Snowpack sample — Buffalo Mountain, Silverthorne, Colorado, USA (2/22/26, 2:02 PM MST)
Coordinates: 39.622, -106.113
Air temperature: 33 °F
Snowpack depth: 63 cm
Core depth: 20 cm
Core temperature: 24.8 °F
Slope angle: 11°, slope face: 116°
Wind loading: low
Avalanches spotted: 0
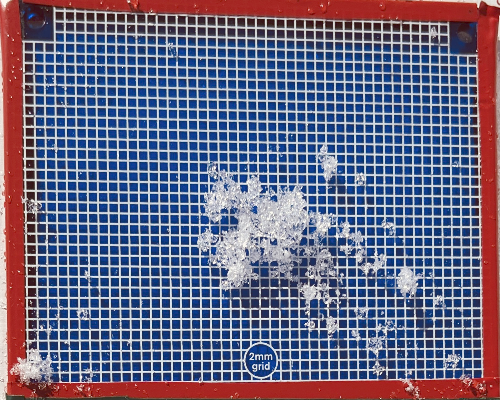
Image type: profile
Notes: In a firebreak similar to site 1, minimal wind loading with no spotted avalanches (not many faces in view though)